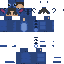
A female skeleton skin with dark skin, wearing brown long hair dressed in a blue hoodie and blue pants, featuring a closed mouth.